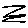
Label: zigzag